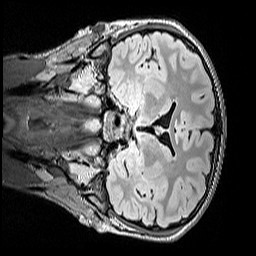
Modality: FLAIR
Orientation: coronal
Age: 11
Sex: male
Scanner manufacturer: siemens
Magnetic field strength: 3 T
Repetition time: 5 s
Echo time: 0.388 s